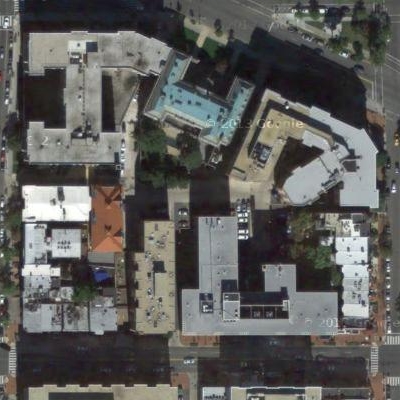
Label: Industry